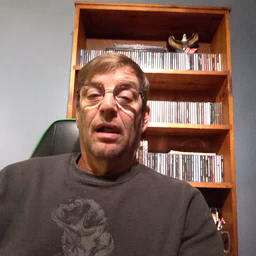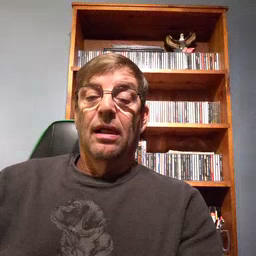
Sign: head